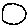
Label: circle